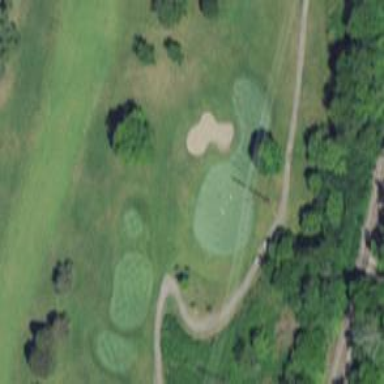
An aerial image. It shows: View of golf hole.